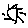
Label: sun